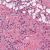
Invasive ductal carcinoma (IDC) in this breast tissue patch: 1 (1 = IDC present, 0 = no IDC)